Field crop: maize
Growth stage: 2
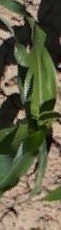
Species: maize